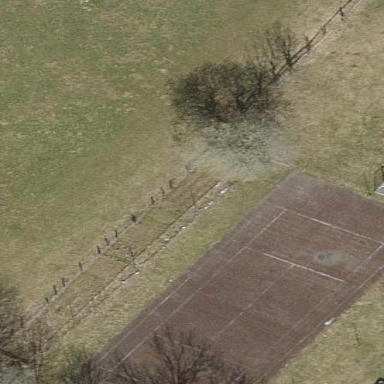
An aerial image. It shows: Tennis court on pitch.